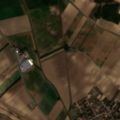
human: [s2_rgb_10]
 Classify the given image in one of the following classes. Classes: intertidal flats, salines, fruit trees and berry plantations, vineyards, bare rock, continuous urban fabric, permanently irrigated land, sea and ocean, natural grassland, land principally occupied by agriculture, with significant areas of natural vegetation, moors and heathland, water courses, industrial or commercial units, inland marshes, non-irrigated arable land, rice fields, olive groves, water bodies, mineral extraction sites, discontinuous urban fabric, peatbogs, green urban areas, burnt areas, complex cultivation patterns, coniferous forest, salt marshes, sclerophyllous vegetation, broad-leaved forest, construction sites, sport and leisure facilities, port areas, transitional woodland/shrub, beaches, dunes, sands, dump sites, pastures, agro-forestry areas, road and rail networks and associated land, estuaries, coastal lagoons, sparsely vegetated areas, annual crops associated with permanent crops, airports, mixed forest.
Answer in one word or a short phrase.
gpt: discontinuous urban fabric, non-irrigated arable land, land principally occupied by agriculture, with significant areas of natural vegetation